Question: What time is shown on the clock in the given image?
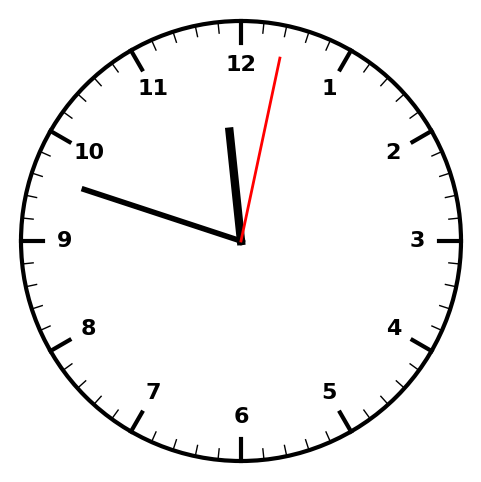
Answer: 11:48:02